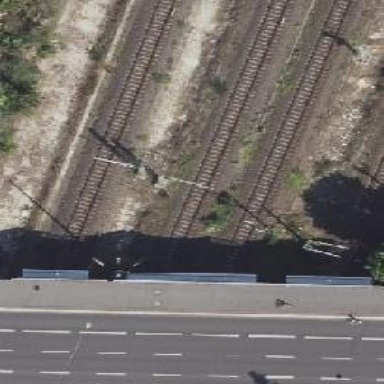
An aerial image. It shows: Catenary mast for power lines.